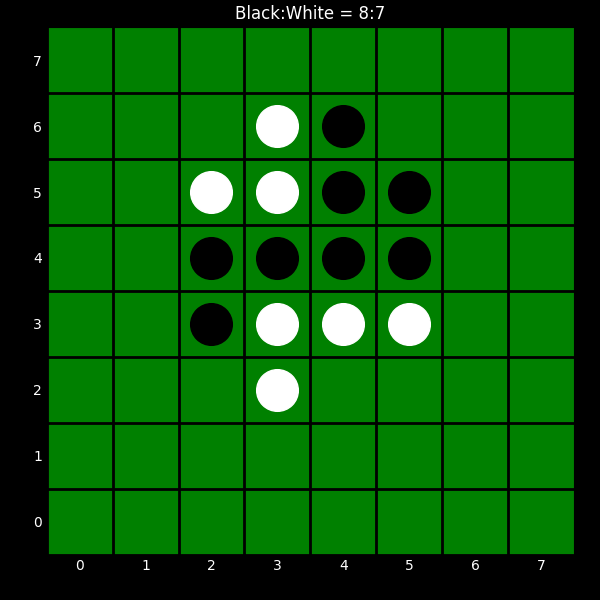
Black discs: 8
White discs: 7